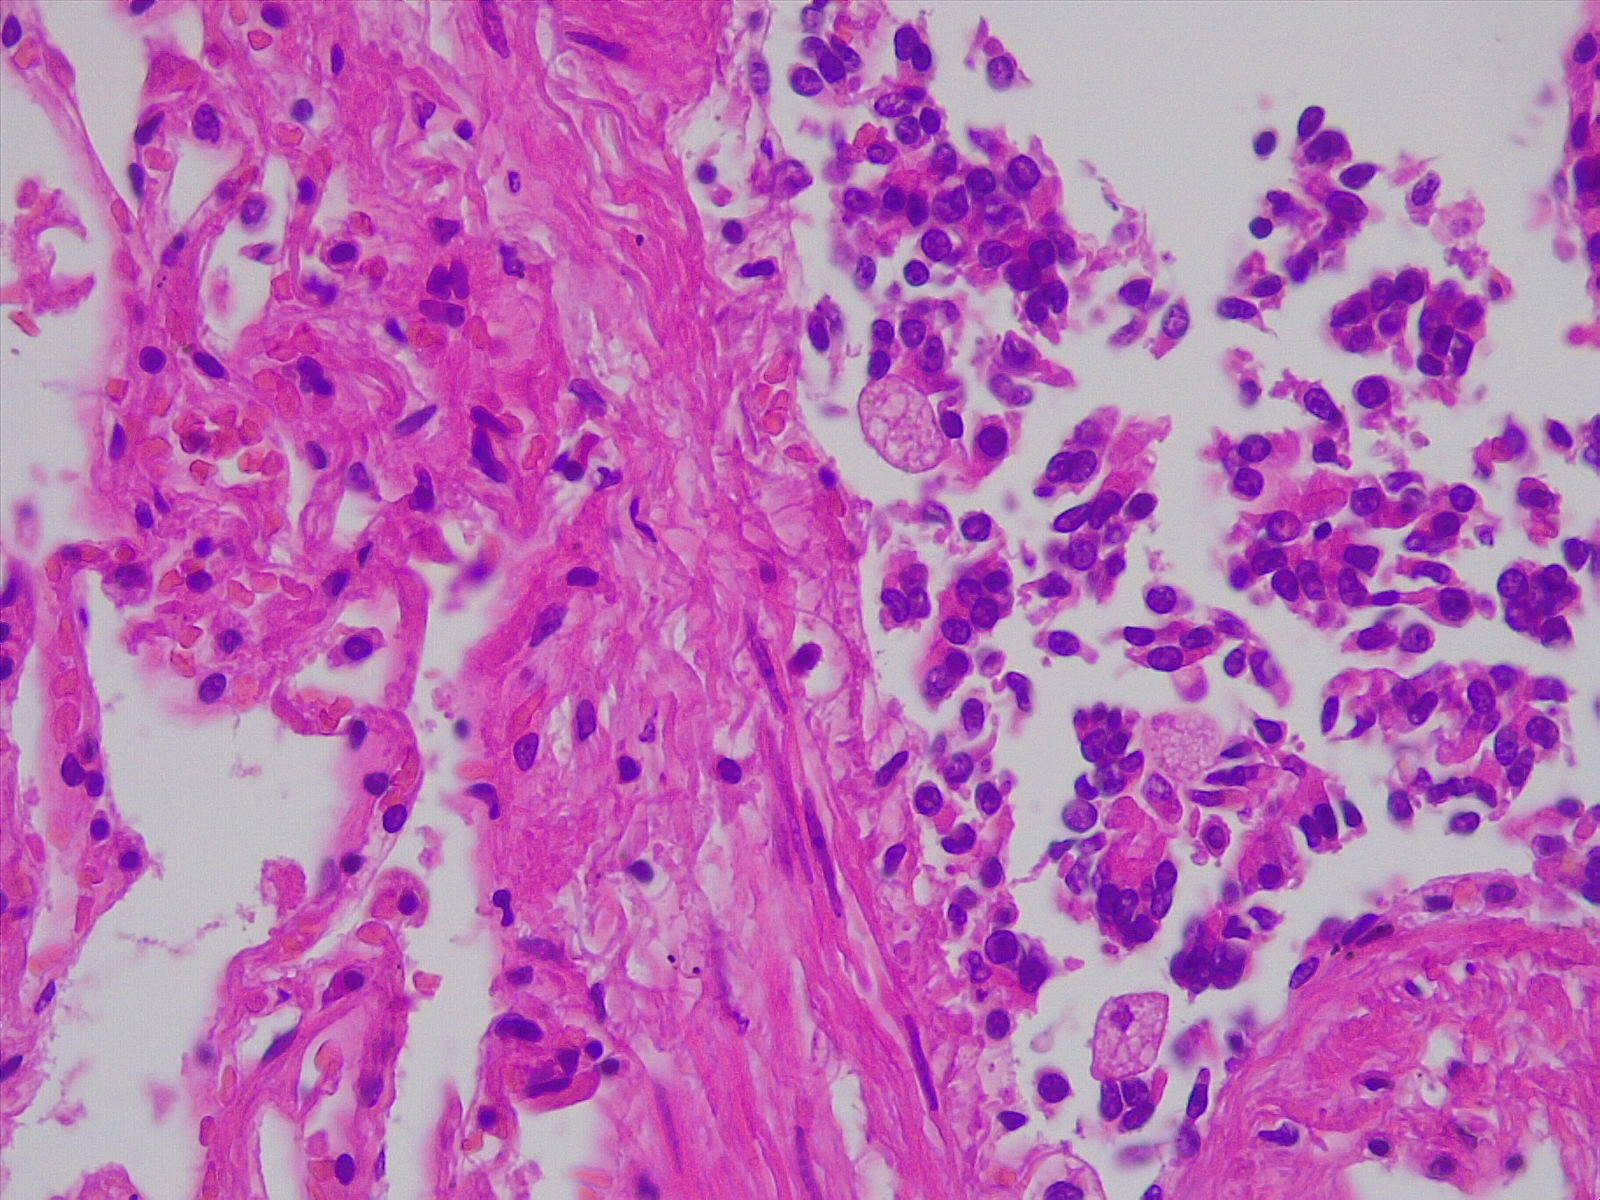
Label: normal lung tissue